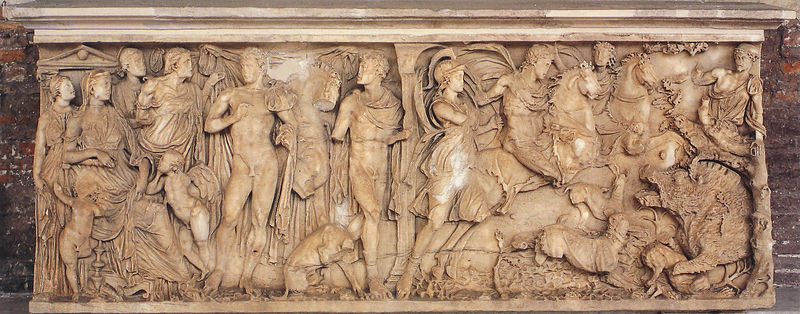
Titel: Phaedra-Sarkophag
Standort: Pisa, Dom (EU - I - Toskana)
Schlagwörter: baum, feder, kampf, mann, frau, marmor, männer, hunde, beige, reiter, engel, relief, schlacht, kaiser, soldaten, penis, schwein, helm, antik, wildschwein, drache, eber, biest, kaledonische eberjagd, eberjagd, penaten